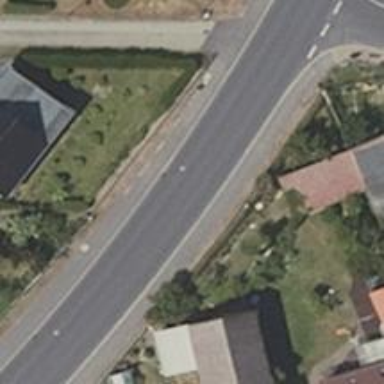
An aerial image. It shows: Secondary road with asphalt surface and sidewalks on both sides.